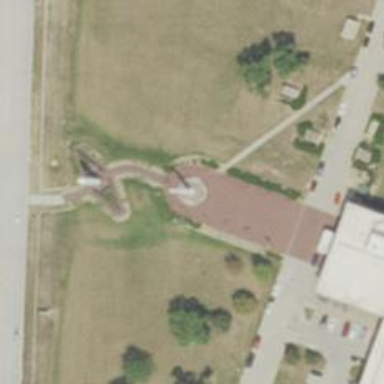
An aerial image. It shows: Historic memorial.